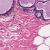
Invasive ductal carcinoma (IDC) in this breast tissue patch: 0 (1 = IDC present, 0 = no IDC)